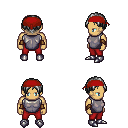
a pixel art fantasy rpg character, male body template, human, tanned skin, steel chest armor, red pants, gray parted hairstyle, red bandana, cloth bracers, metal boots, four views (front, back, left, right), 2x2 character sprite sheet, small pixel art, hard edges, no anti-aliasing